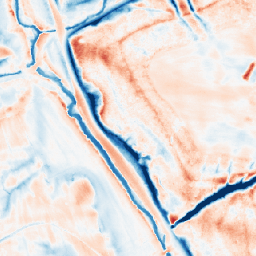
Category: edge_preserving
Decomposition family: guided
Decomposition parameters: radius: 8
eps: 0.01
Upsampling method: nearest
Upsampling parameters: scale: 4
Upsampling scale: 4